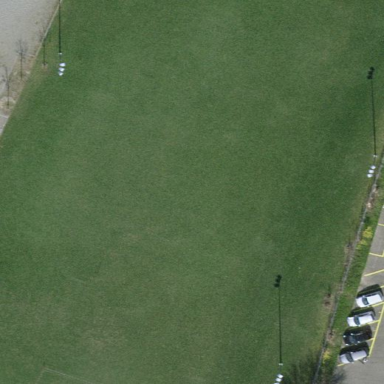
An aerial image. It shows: Grass pitch designated for soccer.